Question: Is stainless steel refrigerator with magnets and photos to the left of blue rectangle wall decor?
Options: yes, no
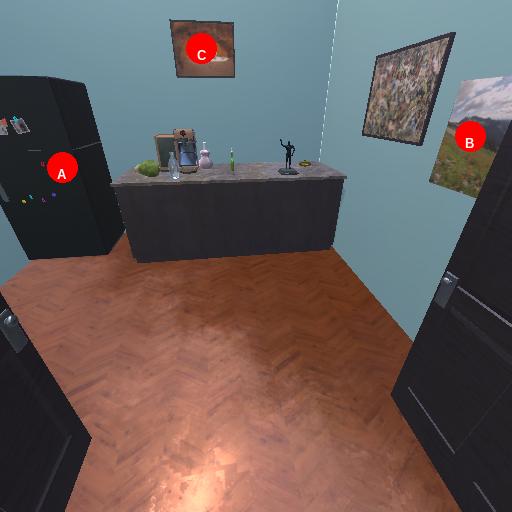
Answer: yes